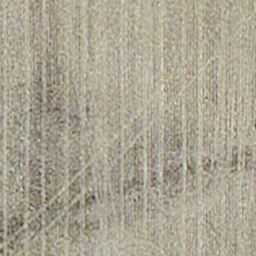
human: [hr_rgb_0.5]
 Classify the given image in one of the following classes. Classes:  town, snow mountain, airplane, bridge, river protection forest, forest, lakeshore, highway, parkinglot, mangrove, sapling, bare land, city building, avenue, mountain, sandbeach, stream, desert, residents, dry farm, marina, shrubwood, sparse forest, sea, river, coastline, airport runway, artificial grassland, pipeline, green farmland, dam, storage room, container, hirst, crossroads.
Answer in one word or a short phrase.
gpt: dry farm